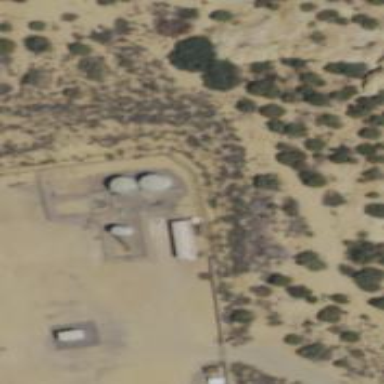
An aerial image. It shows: Storage tank with man-made structure.